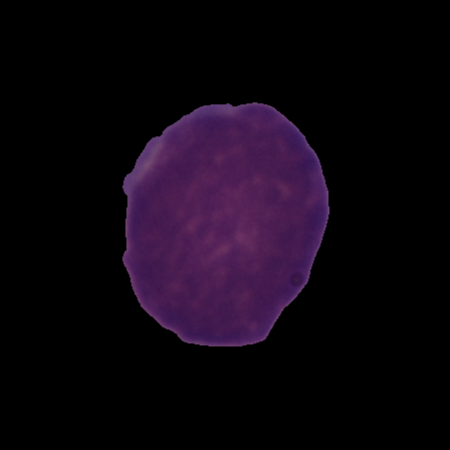
Label: cancer